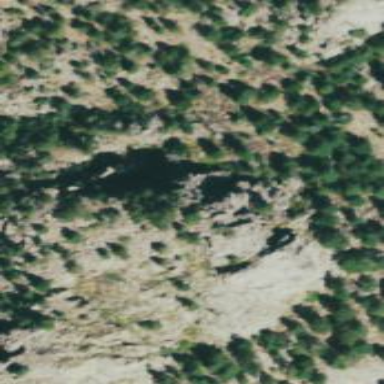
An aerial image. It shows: Crag suitable for climbing located at the edge of cliff.